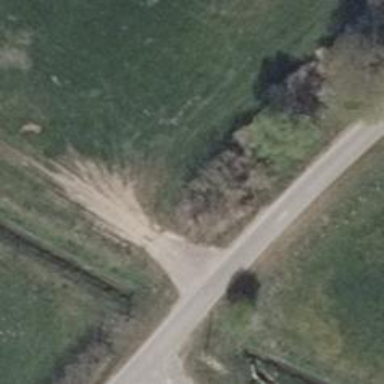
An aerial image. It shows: Well-maintained track road of grade 1.